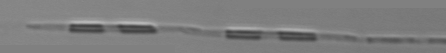
Label: Pseudo-nitzschia